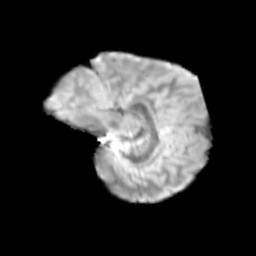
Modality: T2w
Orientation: sagittal
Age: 9
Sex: male
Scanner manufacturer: siemens
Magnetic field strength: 3 T
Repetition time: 3.8 s
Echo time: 0.07 s